Field crop: maize
Growth stage: 2
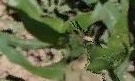
Species: maize